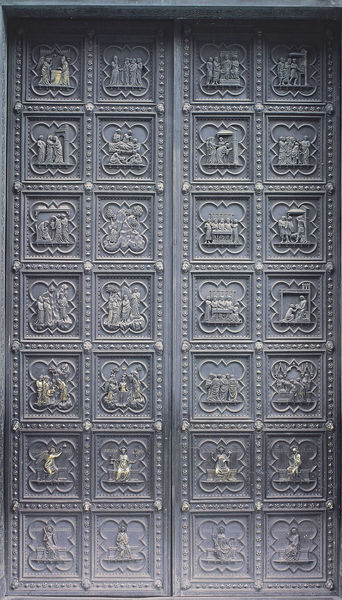
Titel: Südportal
Künstler: Andrea Pisano
Standort: Florenz, Baptisterium (EU - I - Toskana)
Schlagwörter: blau, weiß, menschen, fenster, grau, holz, männer, schmuck, schwarz, szene, tür, hochformat, muster, ornament, bibel, geschichte, rahmen, silber, felder, kirche, figur, gold, gotik, knopf, engel, relief, bilder, leiste, bogen, fassade, italien, türe, figuren, dekoration, tafel, symmetrie, ornamente, verzierung, interior, metall, bronze, platte, knöpfe, knopfleiste, tor, gruppen, foto, fotografie, bögen, eingang, eisen, kloster, religion, quadrate, portal, wappen, leben, pforte, christus, jesus, mittelalter, florenz, heilige, abtei, beschlag, reliefs, biblisch, szenen, quadrat, viereck, vierecke, sakral, christentum, legende, quadratisch, kreuzgang, baptisterium, brunelleschi, miniaturen, protal, relif, vierpass, fgur, tugenden, erzählen, türbeschlag, themen, chtistus, mesnchen, gefache, gesitliche, plaketten, to, narration, oranemente, mänche, ghirlandaio